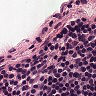
Metastatic tissue present: no